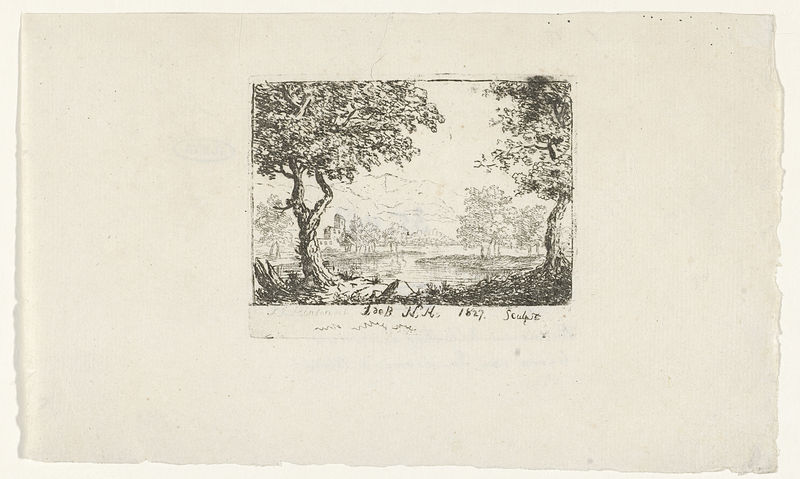
Titel: Rivierlandschap
Künstler: baron Reinierus Albertus Ludovicus van Isendoorn à Blois
Standort: Amsterdam
Institution: Rijksmuseum
Schlagwörter: white, black, gray, grey, windows, reflection, sky, stone, tree, building, hills, house, lake, landscape, mountain, mountains, water, horizon, houses, roof, trees, forest, grass, river, stream, drawing, paper, black and white, castle, etching, sketch, writing, city, leaves, trunk, pencil, foreground, pond, branches, outdoors, shade, miniature, land, border, vista, countryside, trunks, signed, sculpt, 1826, 1827